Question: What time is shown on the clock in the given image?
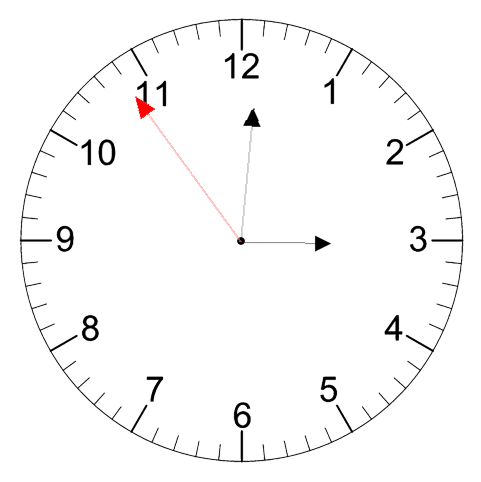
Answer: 03:00:54